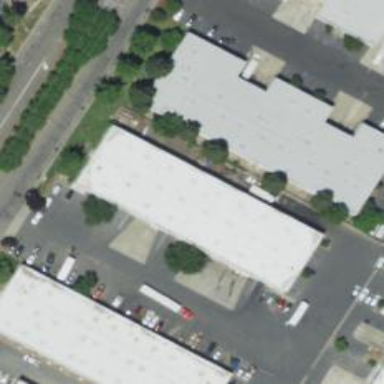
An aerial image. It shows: Industrial building.